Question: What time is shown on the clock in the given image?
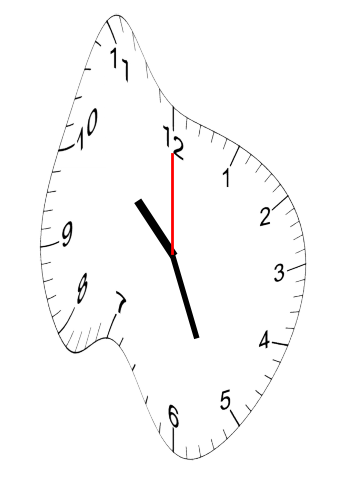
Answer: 10:26:00